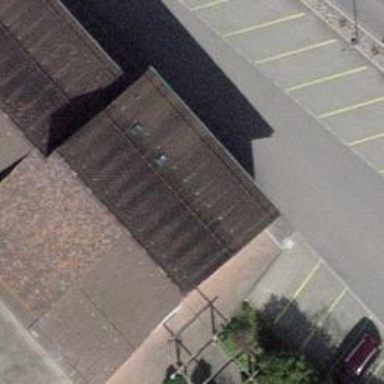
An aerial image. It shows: Restaurant.